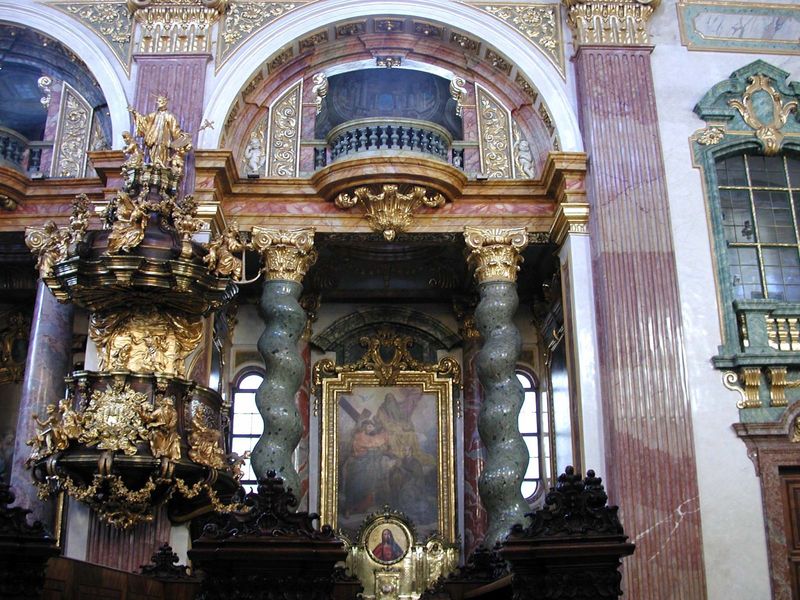
Titel: Universitätskirche (Jesuitenkirche)
Künstler: Andrea Pozzo
Standort: Wien, Universitätskirche (Jesuitenkirche) (EU - AUT)
Schlagwörter: blau, gemälde, gott, grün, fenster, grau, marmor, pfeiler, säule, säulen, rot, wand, barock, rahmen, bild, brüstung, kirche, figur, gold, theater, rosa, oval, statue, balkon, relief, bilder, empore, figuren, detail, geländer, foto, bögen, vergoldet, kreuz, dom, altar, verziert, kanzel, jesus, vatikan, prunk, putten, petrus, verzierungen, petersdom, barocl, keis, theatre, protzig, peterdom, column, wndel